Question: I am using windows 8.1 on which I have installed VS2012 and VS2013 and I am running my website on IIS but whenever I run my project it gives an error about LocalSqlServer connection string is empty in my machine config. I looked at my machine config under "C:\Windows\Microsoft.NET\Framework644.0.30319\Config" directory and found that connection string is there. I have nearly spent 2 days but couldn't get my site to run on IIS. Any help is appreciated?
'''
Server Error in '/GCC.Server' Application.
Configuration Error
Description: An error occurred during the processing of a configuration file required to service this request. Please review the specific error details below and modify your configuration file appropriately.
Parser Error Message: The connection name 'LocalSqlServer' was not found in the applications configuration or the connection string is empty.
Source Error:
Line 257: <roleManager>
Line 258: <providers>
Line 259: <add name="AspNetSqlRoleProvider" connectionStringName="LocalSqlServer" applicationName="/" type="System.Web.Security.SqlRoleProvider, System.Web, Version=4.0.0.0, Culture=neutral, PublicKeyToken=b03f5f7f11d50a3a"/>
Line 260: <add name="AspNetWindowsTokenRoleProvider" applicationName="/" type="System.Web.Security.WindowsTokenRoleProvider, System.Web, Version=4.0.0.0, Culture=neutral, PublicKeyToken=b03f5f7f11d50a3a"/>
Line 261: </providers>
Source File: C:\Windows\Microsoft.NET\Framework644.0.30319\Config\machine.config Line: 259
Version Information: Microsoft .NET Framework Version:4.0.30319; ASP.NET Version:4.0.30319.34009
'''
This is the complete error as image was not readable due to my laptop resolution.
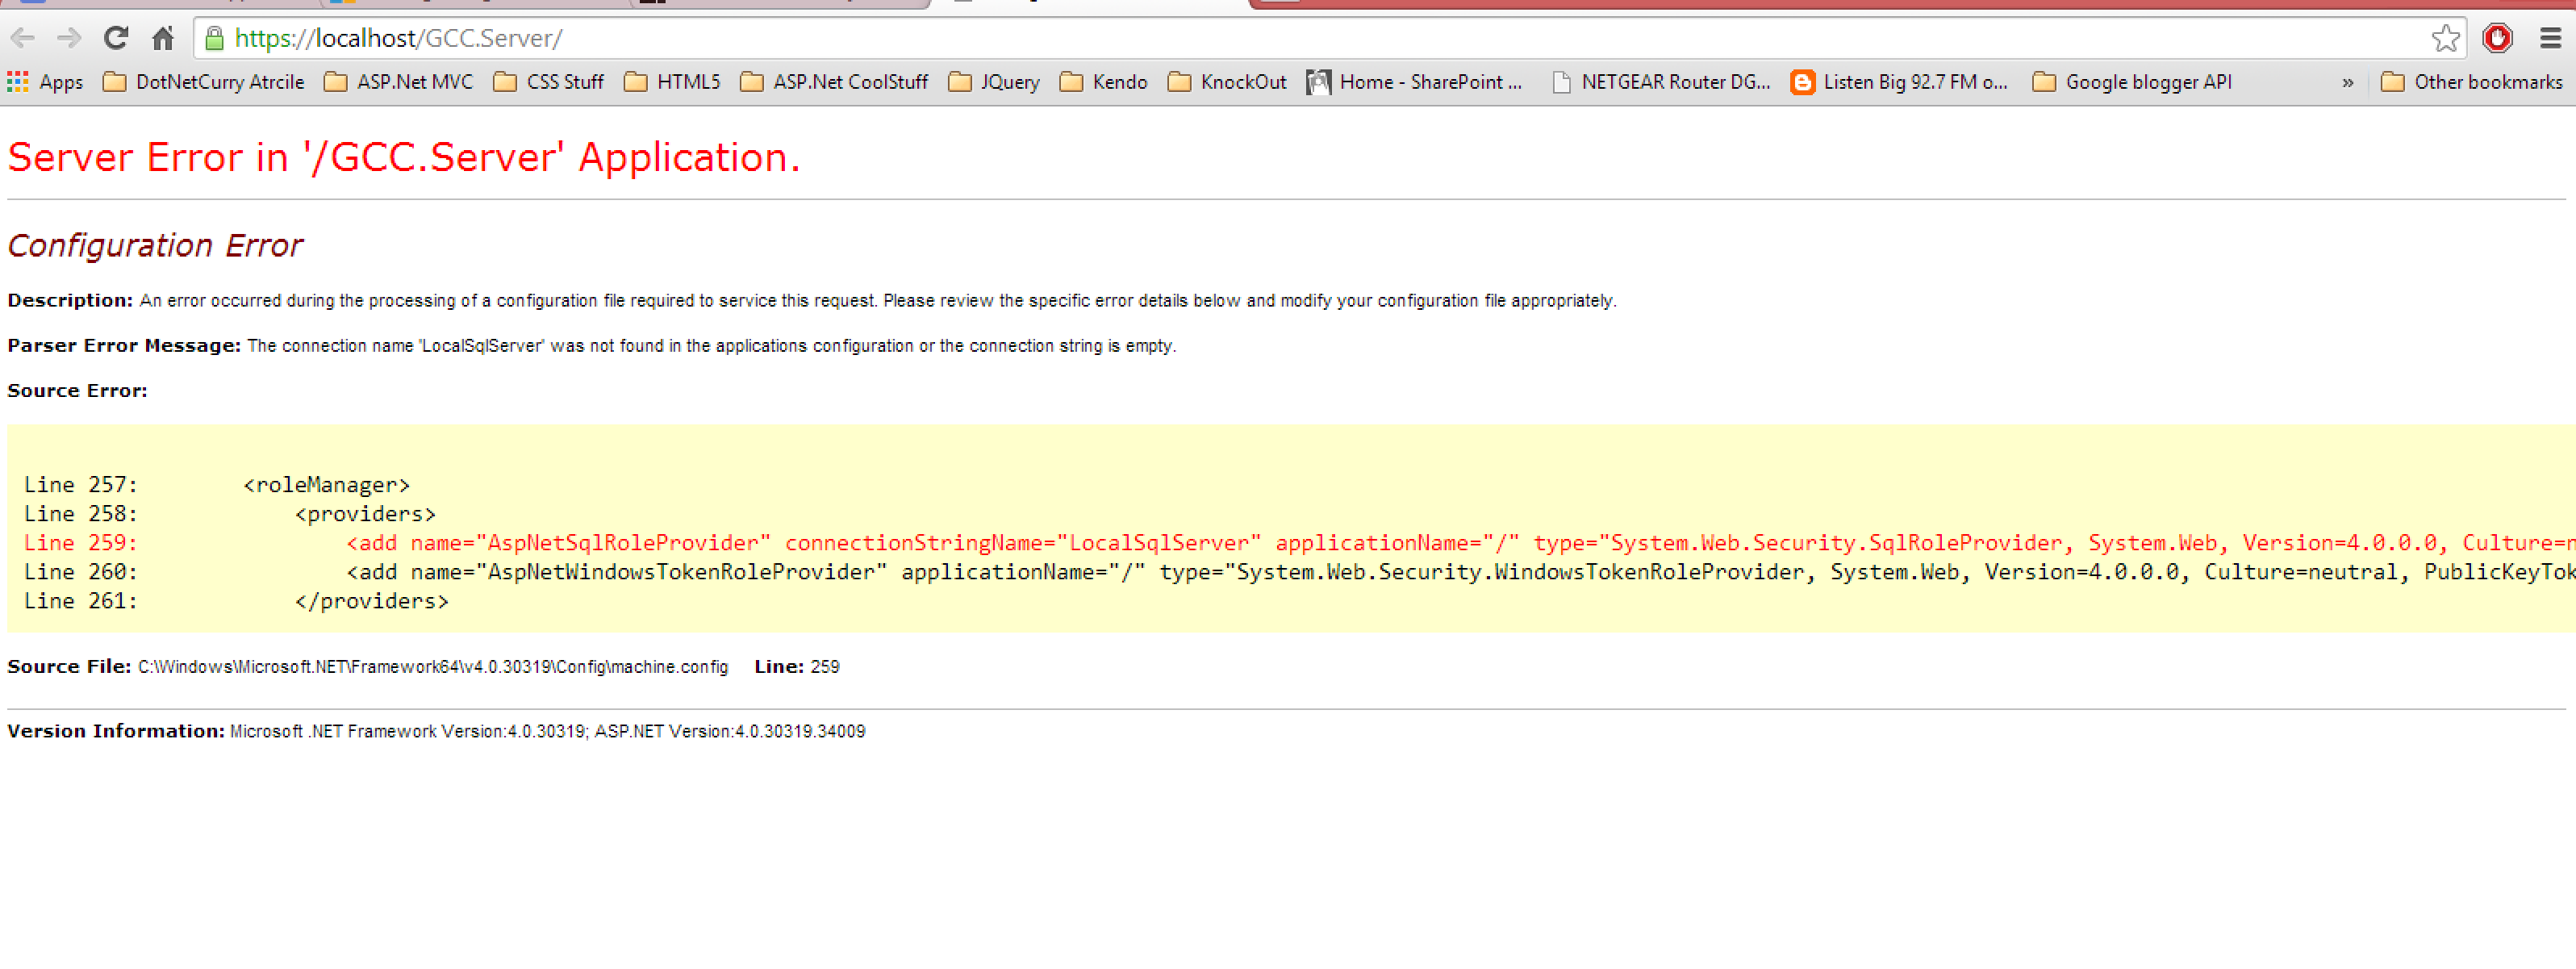
Answer: I got it working and got bit late to reply. Answer is very simple in my case issue was under IIS. I went to IIS. Selected defualt website and clicked on modules. Under modules just remove System.Web.Security.RoleManagerModule.